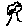
Label: tree